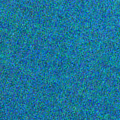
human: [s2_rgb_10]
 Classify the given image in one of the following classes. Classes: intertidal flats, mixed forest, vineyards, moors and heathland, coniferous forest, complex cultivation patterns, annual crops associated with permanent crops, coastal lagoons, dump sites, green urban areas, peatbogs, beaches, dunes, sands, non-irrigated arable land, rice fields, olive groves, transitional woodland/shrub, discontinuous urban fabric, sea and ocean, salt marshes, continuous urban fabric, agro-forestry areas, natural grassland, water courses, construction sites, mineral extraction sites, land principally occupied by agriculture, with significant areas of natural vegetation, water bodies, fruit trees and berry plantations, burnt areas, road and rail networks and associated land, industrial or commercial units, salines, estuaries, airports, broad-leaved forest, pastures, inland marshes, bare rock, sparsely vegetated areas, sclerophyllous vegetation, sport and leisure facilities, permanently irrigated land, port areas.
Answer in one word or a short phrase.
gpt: sea and ocean